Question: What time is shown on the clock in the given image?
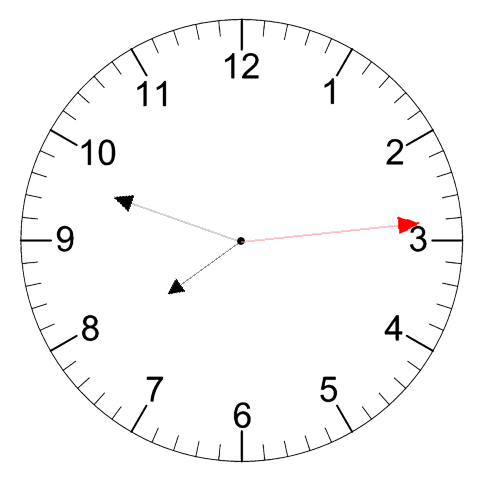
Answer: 07:48:14